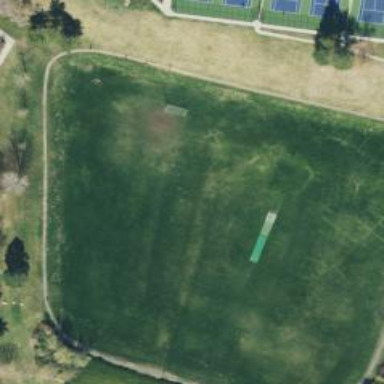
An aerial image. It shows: Soccer pitch for leisureland activities.